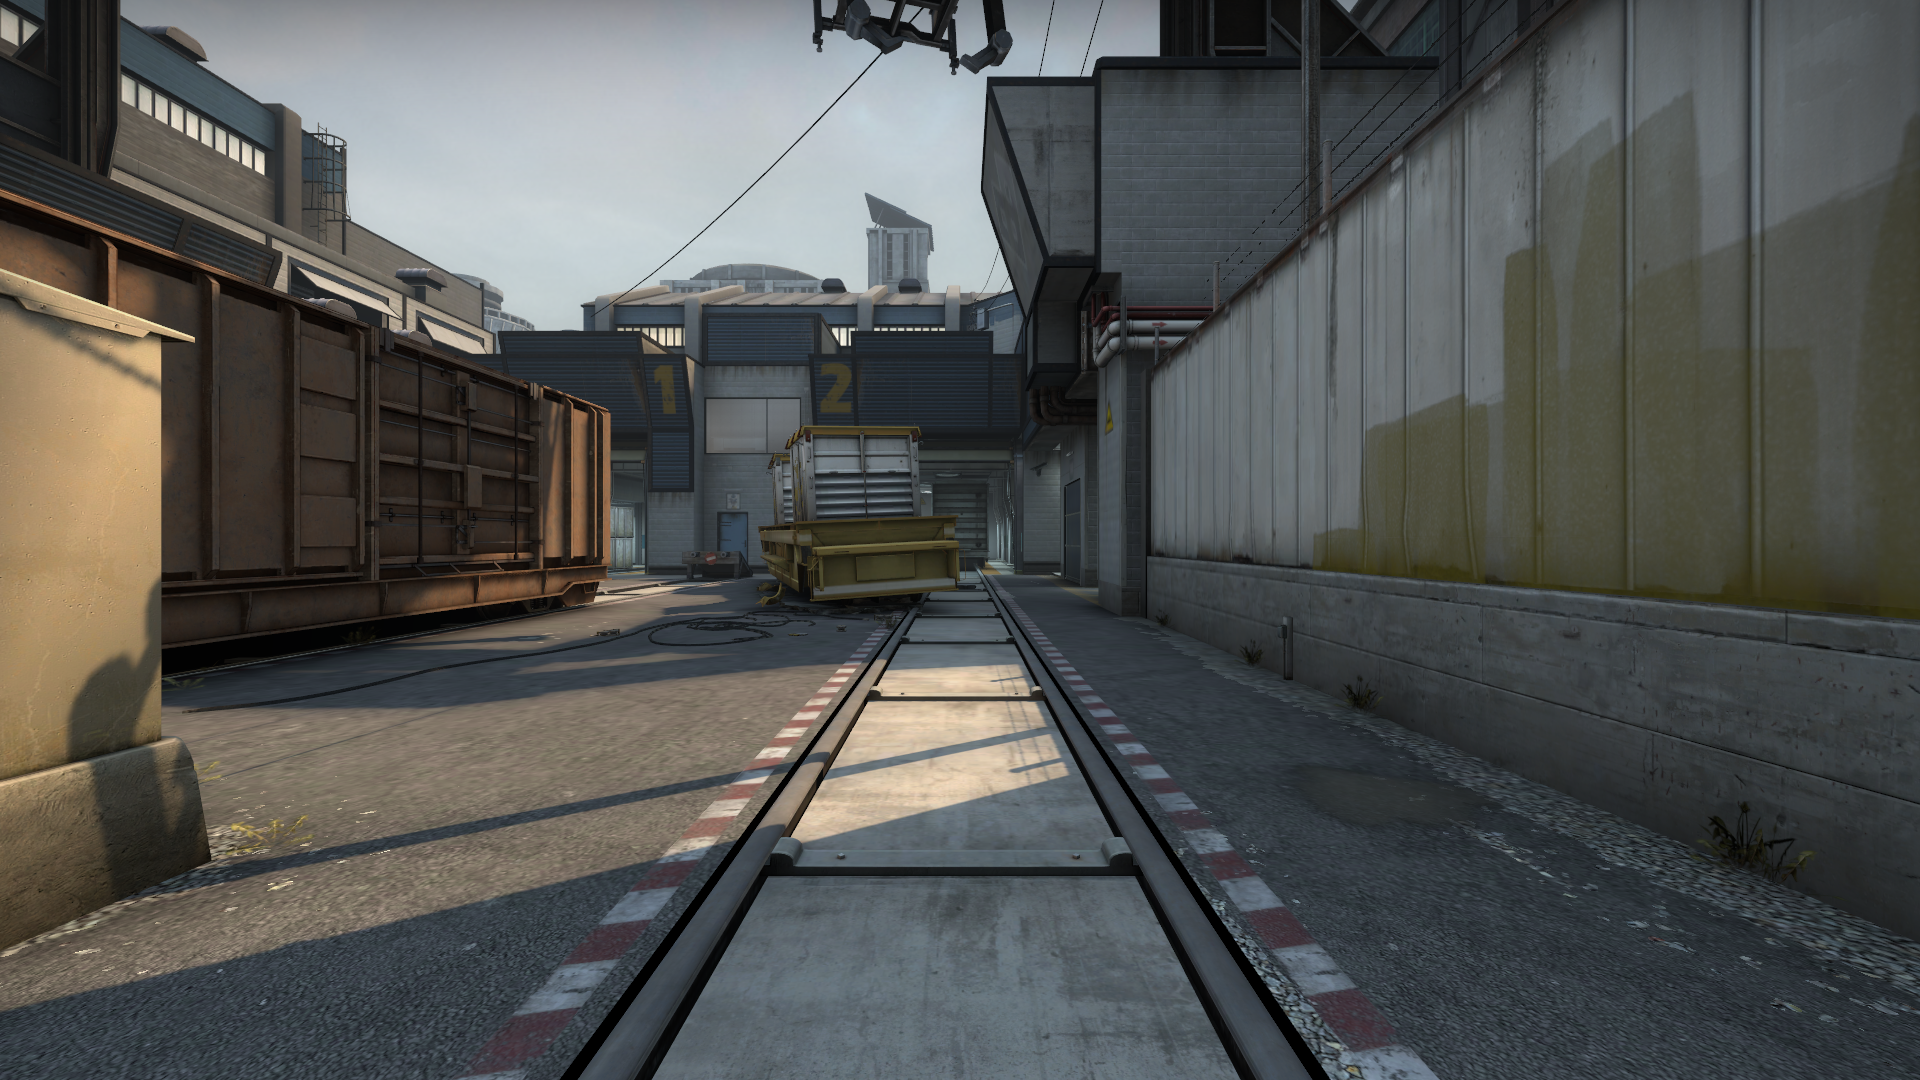
Map: de_train